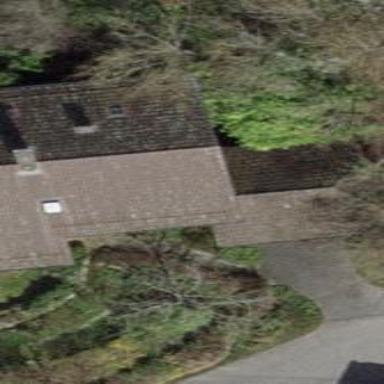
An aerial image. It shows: View of roof of building.